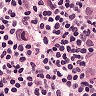
Metastatic tissue present: yes